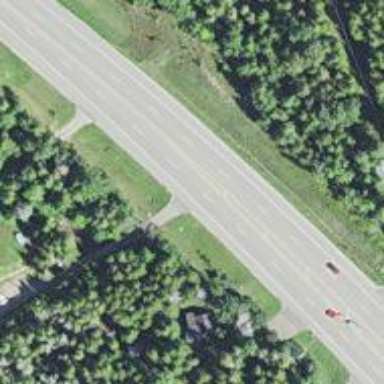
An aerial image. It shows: Asphalt trunk highway.